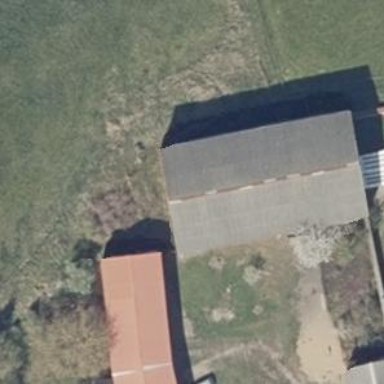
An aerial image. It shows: Gabled building.